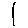
Label: line